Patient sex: M
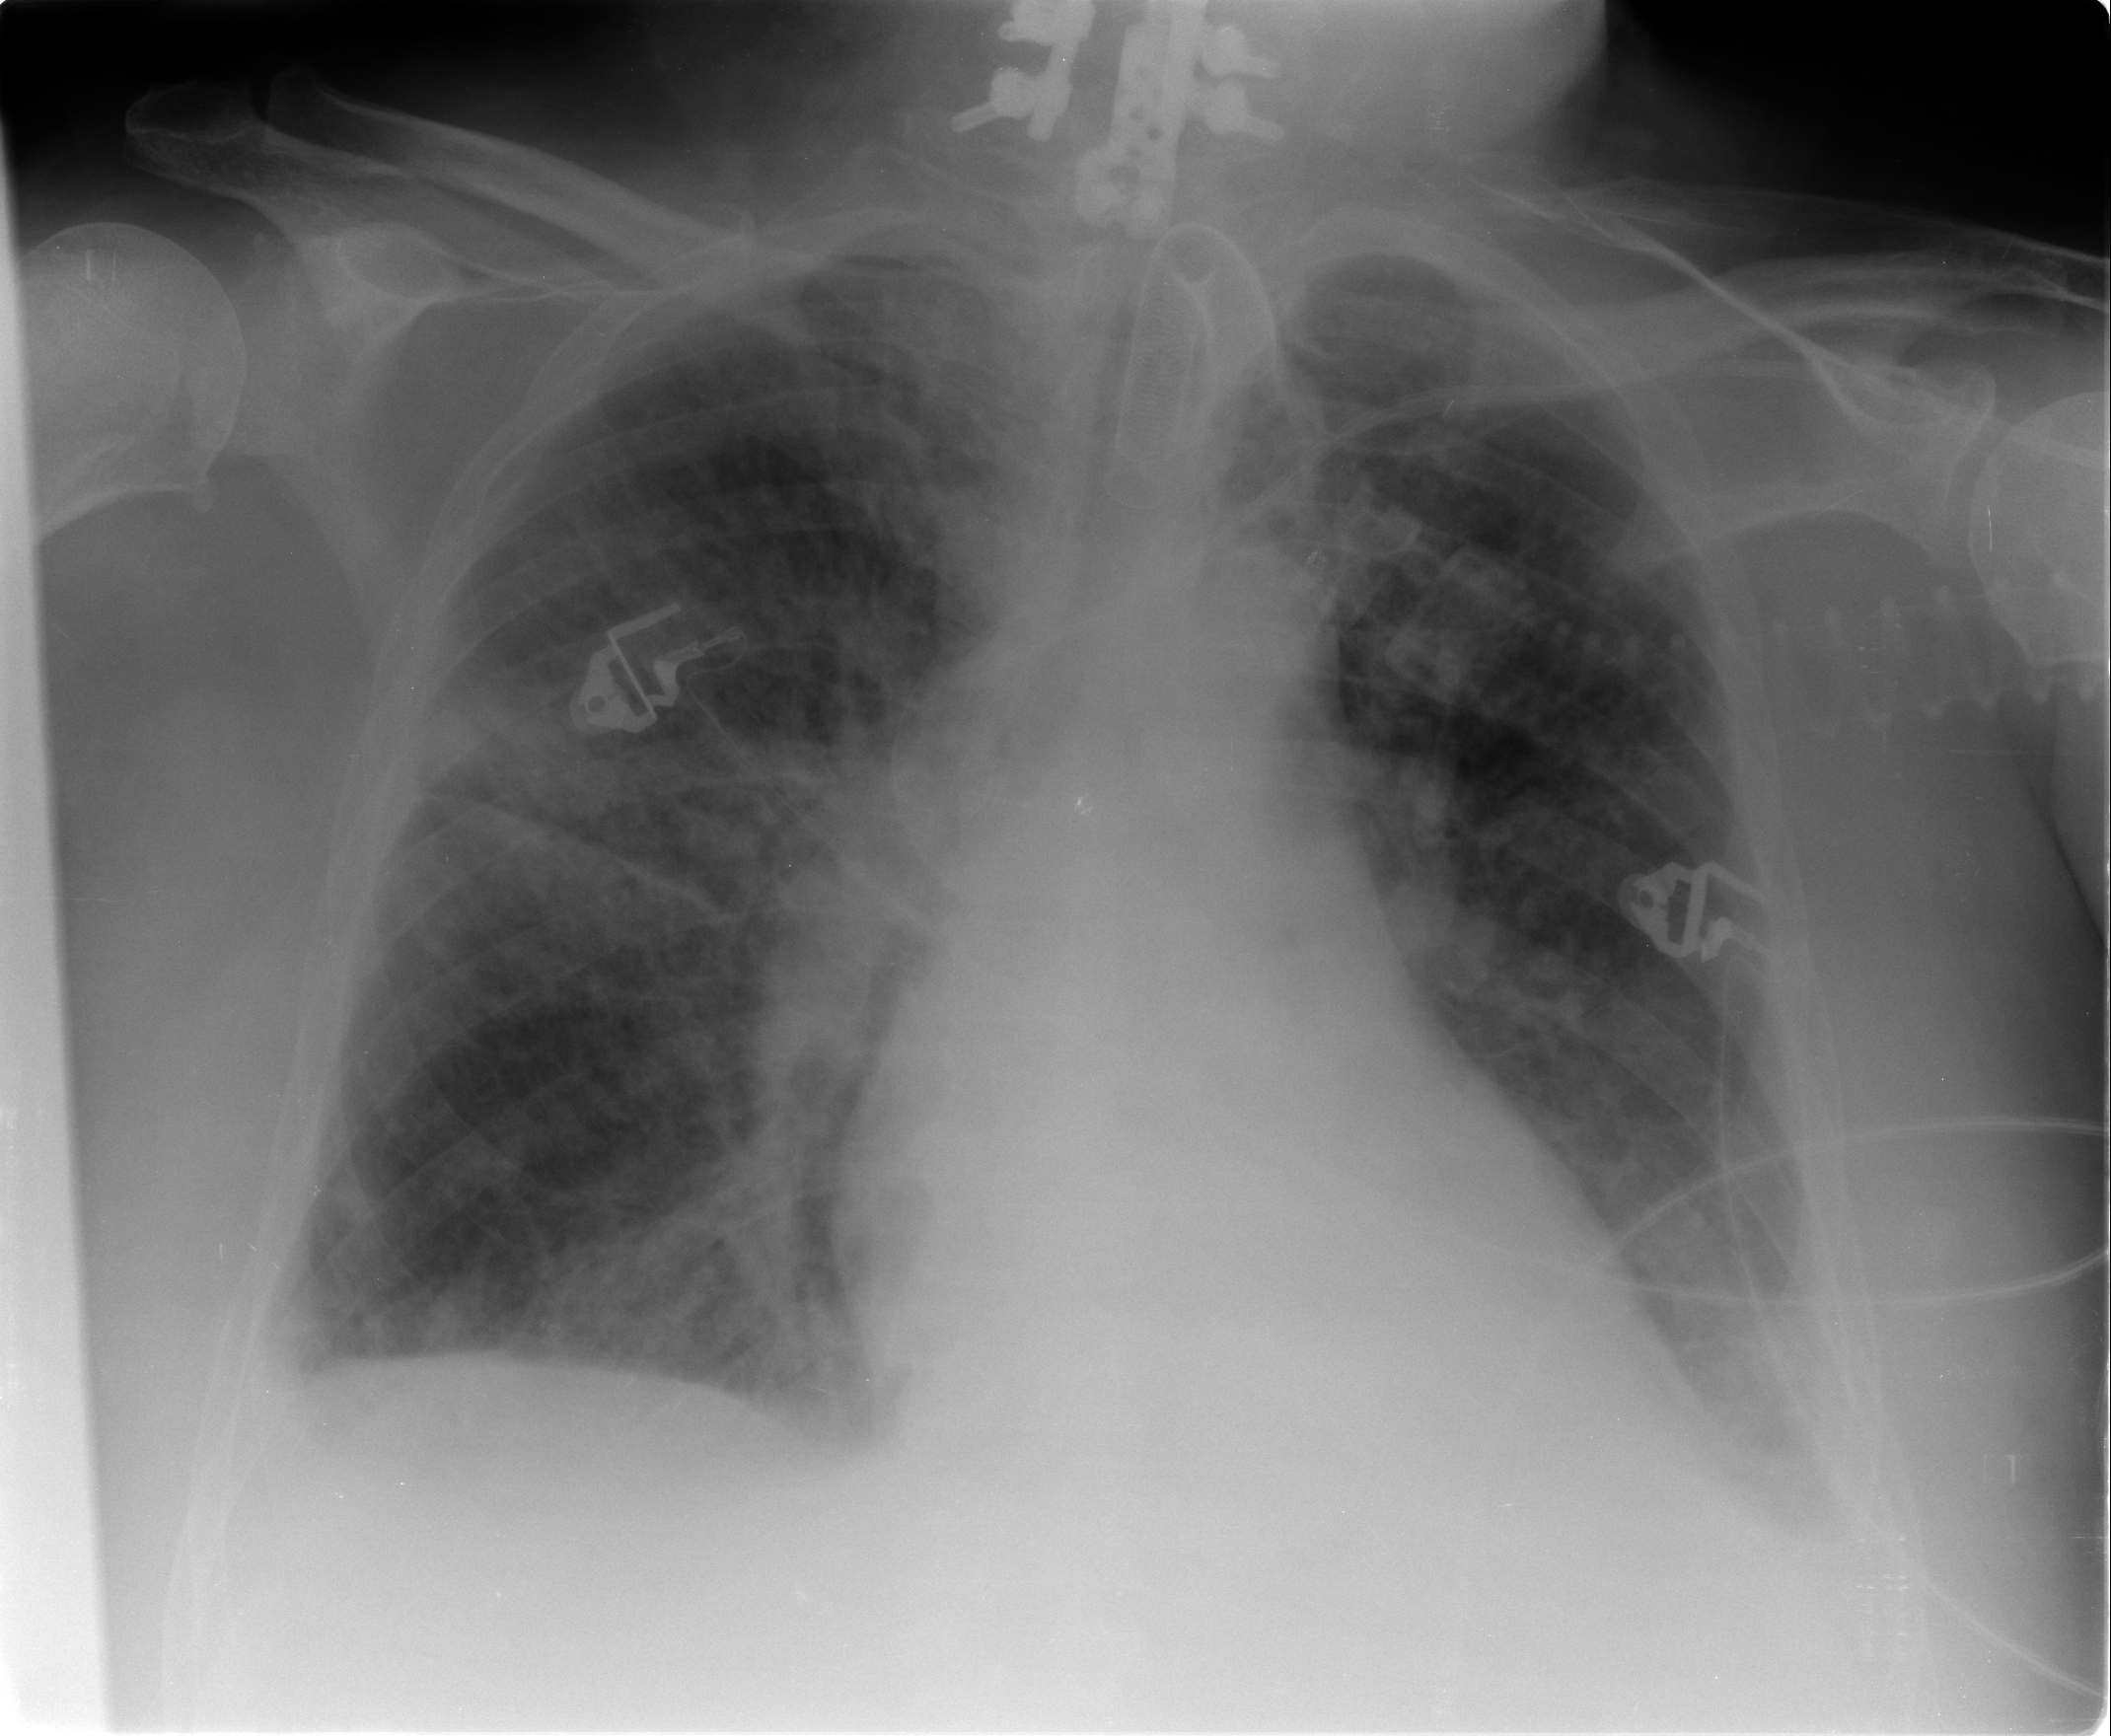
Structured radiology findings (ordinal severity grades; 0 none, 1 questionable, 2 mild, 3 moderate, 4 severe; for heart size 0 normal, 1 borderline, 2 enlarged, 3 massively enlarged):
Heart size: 2
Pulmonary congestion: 1
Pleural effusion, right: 1
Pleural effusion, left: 2
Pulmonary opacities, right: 3
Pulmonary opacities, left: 3
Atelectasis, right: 2
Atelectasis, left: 2